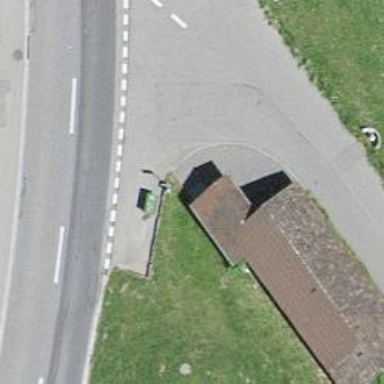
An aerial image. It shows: Post box is visible.